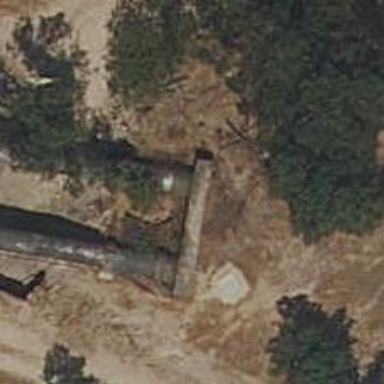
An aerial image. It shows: Pipeline carrying water.